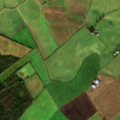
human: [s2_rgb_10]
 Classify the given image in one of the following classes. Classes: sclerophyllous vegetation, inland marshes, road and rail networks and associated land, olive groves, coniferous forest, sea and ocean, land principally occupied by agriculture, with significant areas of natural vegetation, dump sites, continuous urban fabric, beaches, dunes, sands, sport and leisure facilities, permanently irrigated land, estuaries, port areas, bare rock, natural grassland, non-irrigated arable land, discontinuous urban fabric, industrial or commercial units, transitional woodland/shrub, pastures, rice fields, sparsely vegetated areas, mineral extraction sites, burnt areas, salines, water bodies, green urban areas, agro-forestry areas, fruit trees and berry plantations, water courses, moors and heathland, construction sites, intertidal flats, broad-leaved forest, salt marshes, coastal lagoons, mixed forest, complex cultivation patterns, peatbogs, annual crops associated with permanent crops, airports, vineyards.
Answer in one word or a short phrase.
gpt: non-irrigated arable land, transitional woodland/shrub